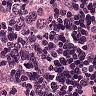
Metastatic tissue present: yes